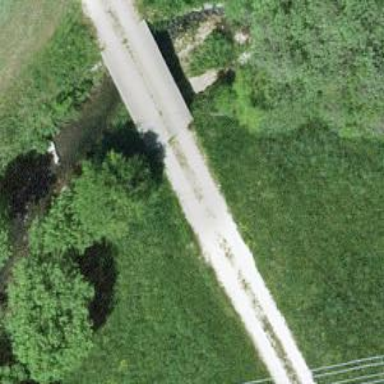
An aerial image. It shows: Track road on bridge.